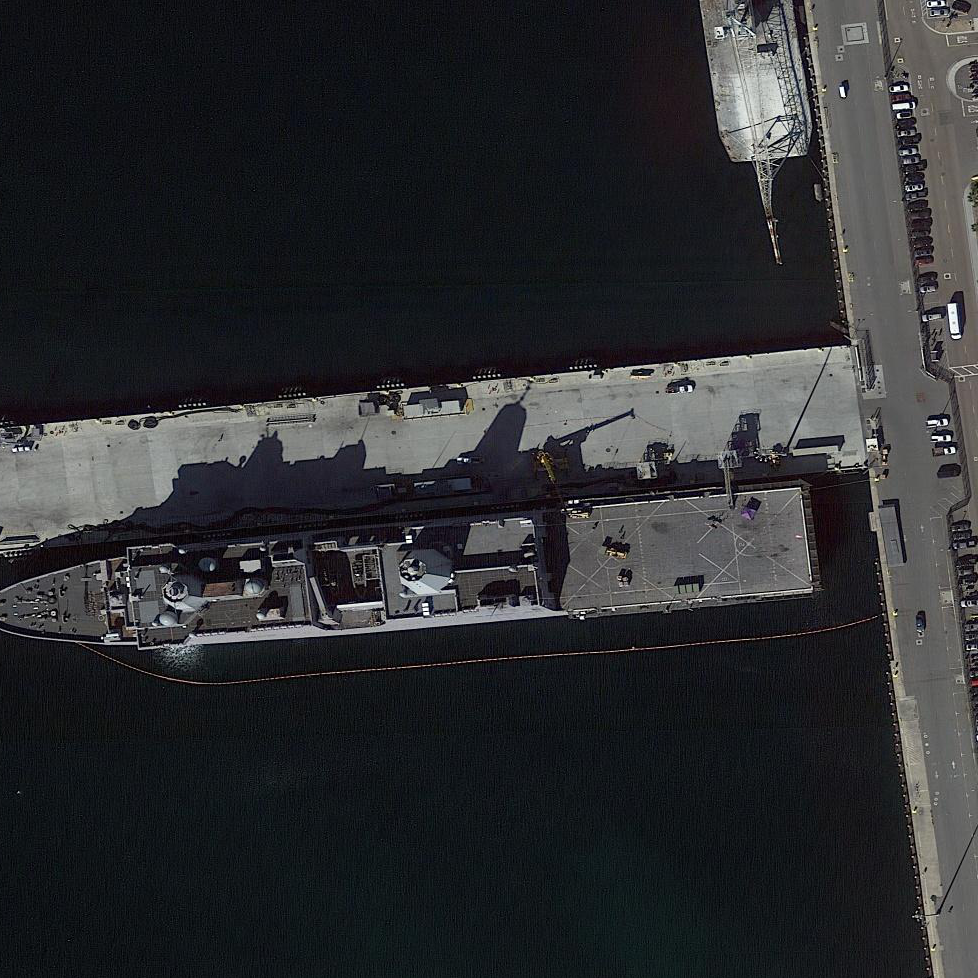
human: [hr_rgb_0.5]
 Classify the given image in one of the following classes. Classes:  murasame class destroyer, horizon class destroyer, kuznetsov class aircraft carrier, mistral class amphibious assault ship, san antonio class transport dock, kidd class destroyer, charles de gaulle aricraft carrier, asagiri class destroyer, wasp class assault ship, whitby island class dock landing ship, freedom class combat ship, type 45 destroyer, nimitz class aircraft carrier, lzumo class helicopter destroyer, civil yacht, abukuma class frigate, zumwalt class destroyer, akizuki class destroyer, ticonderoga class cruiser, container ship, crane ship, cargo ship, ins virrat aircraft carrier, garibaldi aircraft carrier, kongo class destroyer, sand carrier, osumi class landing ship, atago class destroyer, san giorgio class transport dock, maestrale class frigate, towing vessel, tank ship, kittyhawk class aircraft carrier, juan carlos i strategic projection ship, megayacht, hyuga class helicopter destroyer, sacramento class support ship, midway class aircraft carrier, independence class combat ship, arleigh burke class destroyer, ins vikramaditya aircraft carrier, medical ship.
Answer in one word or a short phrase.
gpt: San Antonio class transport dock